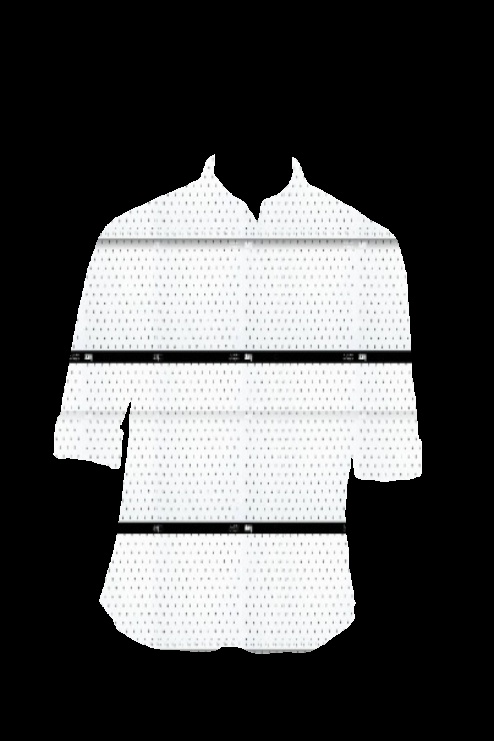
white polka dot tee